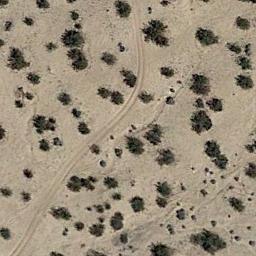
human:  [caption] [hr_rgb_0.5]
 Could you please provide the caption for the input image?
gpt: In this jungle, Only the little vegetation can be seen .

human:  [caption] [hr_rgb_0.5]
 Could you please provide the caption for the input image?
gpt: There are many different kinds of bushes make up the chaparral in the bare land .

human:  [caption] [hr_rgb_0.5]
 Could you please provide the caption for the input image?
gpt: Some disconnected chaparrals grow in the desert .

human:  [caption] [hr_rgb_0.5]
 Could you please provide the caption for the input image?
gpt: The chaparral is scattered and sparse .

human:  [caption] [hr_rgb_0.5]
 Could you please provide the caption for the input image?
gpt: Chaparral is sparsely distributed on the sand .